Question: Edit: error added ^^

'''
firebase.js?5b23:11 Uncaught TypeError: app.database is not a function
at eval (firebase.js?5b23:11)
at Object../src/components/firebase/firebase.js (app.js:3496)
at __webpack_require__ (app.js:679)
at fn (app.js:89)
at eval (selector.js?type=script&index=0!./src/components/front-end/Getstarted.vue:3)
at Object../node_modules/babel-loader/lib/index.js!./node_modules/vue-loader/lib/selector.js?type=script&index=0!./src/components/front-end/Getstarted.vue (app.js:2791)
at __webpack_require__ (app.js:679)
at fn (app.js:89)
at eval (Getstarted.vue?5f4d:1)
at Object../src/components/front-end/Getstarted.vue (app.js:3552)
'''
So i'm trying to put the firebase code in a different file other then the .vue file i use it in. It does work like supposed to if i put it in the vue file so no problems there. However i can't seem to figure out on how to do that correctly.
'''
<script>
import Firebase, { functions } from 'firebase'
import conf from '../firebase/firebase'
let config = {
apiKey: ''
authDomain: ''
databaseURL: ''
projectId: ''
storageBucket: ''
messagingSenderId: ''
}
let app = Firebase.initializeApp(config)
let db = app.database()
let booksRef = db.ref('books')
(dashboard.Vue)
'''
I have 2 javascript files
One with:
'''
import config from './firebaseConfig'
class Firebase {
constructor () {
firebase.initializeApp(config)
}
}
let db = app.database()
let booksRef = db.ref('books')
export default Firebase()
(firebase.js)
'''
and one with:
'''
let config = {
apiKey: '',
authDomain: '',
databaseURL: '',
projectId: '',
storageBucket: '',
messagingSenderId: '',
appId: ''
}
export default (config)
(firebaseConfig.js)
'''
My folder structure looks like this:
'''
components
|firebase
||firebase.js
||firebaseConfig.js
|backend
||Dashboard.vue
'''
When i load the webpage its just a blank page. Wondering how i can structure this correctly, if anything is unclear just let me know
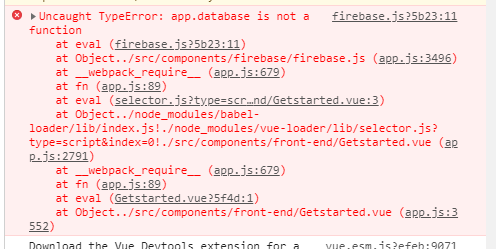
Answer: In below line, you have not declared variable 'app', so it's 'undefined'
'let db = app.database()'
You can change 'firebase.js' to
'''
import firebase from 'firebase'
import config from './firebaseConfig'
const app = firebase.initializeApp(config)
let db = app.database()
export default db
'''
and from your component
'''
import db from './firebase.js'
let booksRef = db.ref('books')
...
'''